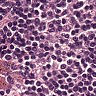
Metastatic tissue present: no